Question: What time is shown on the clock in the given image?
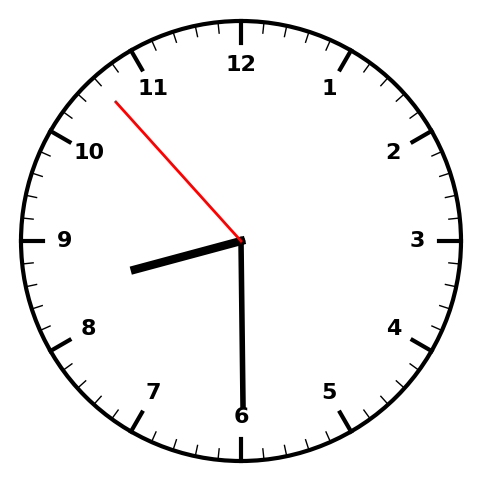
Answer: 08:29:53